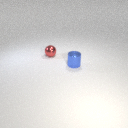
small red metal sphere behind small blue metal cylinder